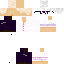
A male human skin with medium skin, wearing brown long hair dressed in a blue hoodie and black pants, featuring a closed mouth.